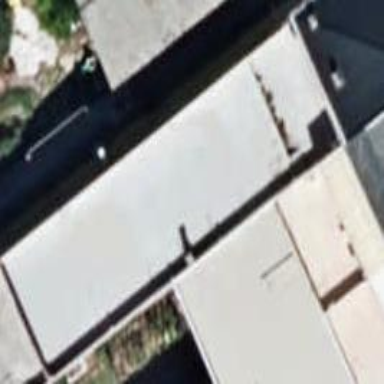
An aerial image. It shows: Warehouse building.